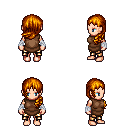
a pixel art fantasy rpg character, female body template, human, light skin, brown tunic, gold greaves, dark blonde left-swept hairstyle, white cloth bandages, four views (front, back, left, right), 2x2 character sprite sheet, small pixel art, hard edges, no anti-aliasing